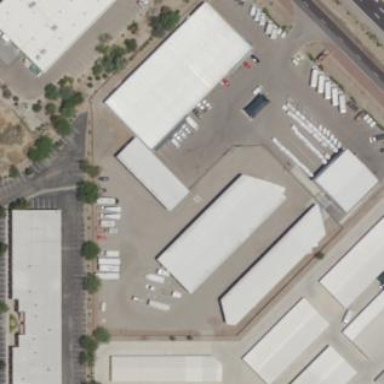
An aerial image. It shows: Storage rental shop located in building.